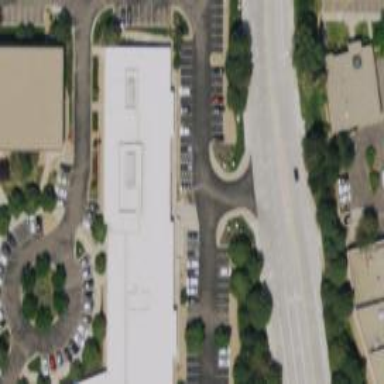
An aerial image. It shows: Parking space is available.